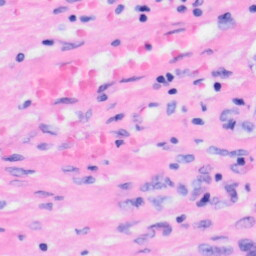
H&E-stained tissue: Liver